Question: I have been trying to create a Rank based on the Frame played and Won. All i got is the Rank formula from the Google.
'''
=RANK(D2,$D$2:$D$18)
'''
But i want a fair Ranks if player has played 1 frame and won 1 then its ranks will be next from the player who played 3 frames and won 3.
I have attached a picture with Ranks Result and The Result I want.
Your help will be appreciated.
[
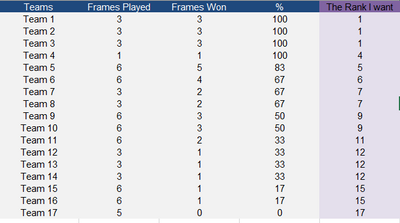
Answer: Please, try the next code. In order to work well, the range should be sorted descending, by column "D:D" (like in your picture sample) and the percentages should be calculated without decimals (using Round). As it looks in your picture (but not by 'Decrease decimal' format...):
'''
Sub specRank()
Dim sh As Worksheet, lastR As Long, rng As Range, arr, arrF, arrFin
Set sh = ActiveSheet 'use here the necessary sheet
lastR = sh.Range("B" & sh.rows.count).End(xlUp).row 'last row in column B:B
Set rng = sh.Range("B2:D" & lastR)
With Application
'place the two columns value concatenation in an array:
arr = .Transpose(Evaluate(rng.Columns(3).Address & "&" & rng.Columns(1).Address))
'obtain the unique values array:
arrF = .Index(arr, 1, Filter(.IfError(.match(.Transpose(.Evaluate("ROW(1:" & _
UBound(arr) + 1 & ")")), .match(arr, arr, 0), 0), "|"), "|", False))
arrFin = .match(arr, arrF, 0) 'match the above arrays to obtain the result array
End With
'drop the array content in the necessary column:
sh.Range("E2").Resize(UBound(arrFin), 1).Value = Application.Transpose(arrFin)
End Sub
'''